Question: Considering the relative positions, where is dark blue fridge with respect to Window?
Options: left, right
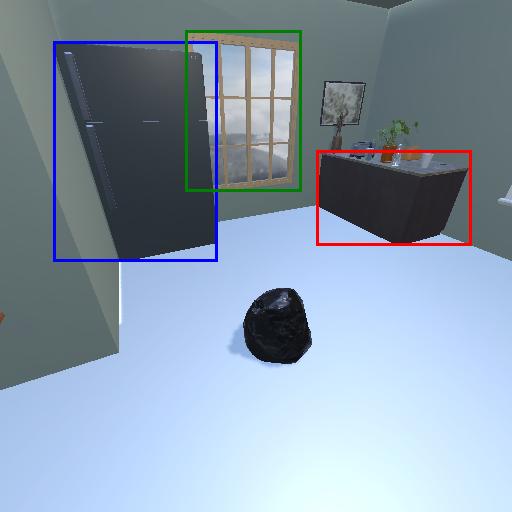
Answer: left